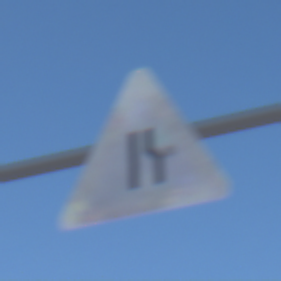
Verkehrszeichen: EinseitigVerengteFahrbahnRechts
Umgebung: Outdoor, Suburban
Tageszeit: MorningAfternoon
Wetter: PartlyCloudy
Licht: Natural
Jahreszeit: NotSpecified
Kontrast: HighContrast